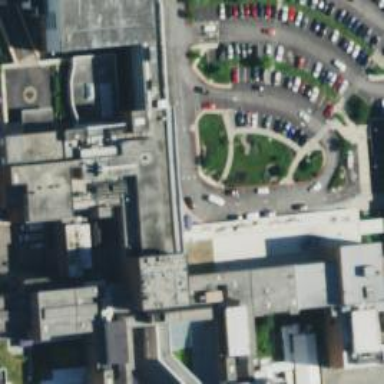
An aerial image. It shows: Pharmacy providing healthcare services.